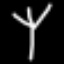
Label: fork